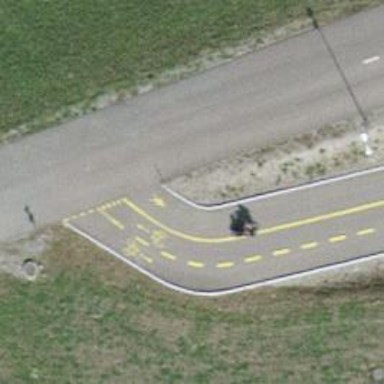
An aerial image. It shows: Path with segregated cycleway and footway. The surface of the road is asphalt.